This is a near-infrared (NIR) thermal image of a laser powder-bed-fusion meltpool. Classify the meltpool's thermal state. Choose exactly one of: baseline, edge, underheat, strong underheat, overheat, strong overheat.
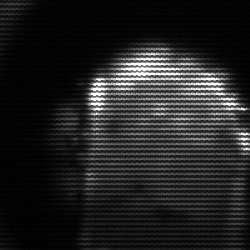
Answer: baseline